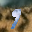
Label: 9